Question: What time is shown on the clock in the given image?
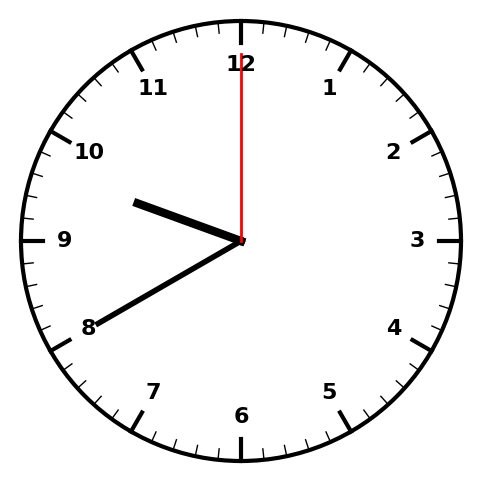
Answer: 09:40:00